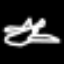
Label: airplane